Question: I have two random vectors which are used to create a line plot. Using the same vectors, I would like to animate the line but the animation is static - it just plot the original graph. Any suggestions on how to animate such a line plot?
'''
import numpy as np
import matplotlib.pyplot as py
from matplotlib import animation
# random line plot example
x = np.random.rand(10)
y = np.random.rand(10)
py.figure(3)
py.plot(x, y, lw=2)
py.show()
# animation line plot example
fig = py.figure(4)
ax = py.axes(xlim=(0, 1), ylim=(0, 1))
line, = ax.plot([], [], lw=2)
def init():
line.set_data([], [])
return line,
def animate(i):
line.set_data(x, y)
return line,
anim = animation.FuncAnimation(fig, animate, init_func=init, frames=200, interval=20, blit=False)
'''
The final frame of the animation should look something like the plot below. Keep in mind that this is a random plot so the actual figure will change with each run.

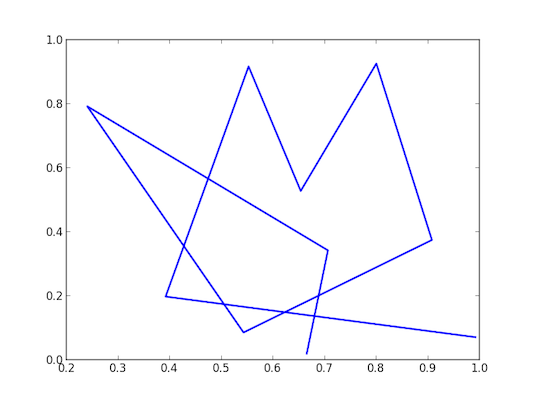
Answer: Okay, I think what you want is to only plot up to the -th index for frame of the animation. In that case, you can just use the frame number to limit the data displayed:
'''
import numpy as np
import matplotlib.pyplot as py
from matplotlib import animation
x = np.random.rand(10)
y = np.random.rand(10)
# animation line plot example
fig = py.figure(4)
ax = py.axes(xlim=(0, 1), ylim=(0, 1))
line, = ax.plot([], [], lw=2)
def init():
line.set_data([], [])
return line,
def animate(i):
line.set_data(x[:i], y[:i])
return line,
anim = animation.FuncAnimation(fig, animate, init_func=init, frames=len(x)+1,
interval=200, blit=False)
'''
Notice I changed the number of frames to 'len(x)+1' and increased the interval so it's slow enough to see.